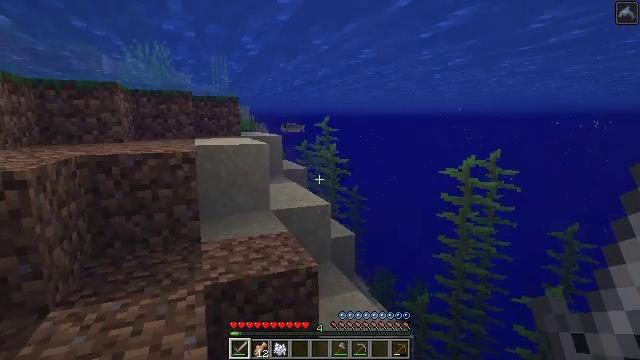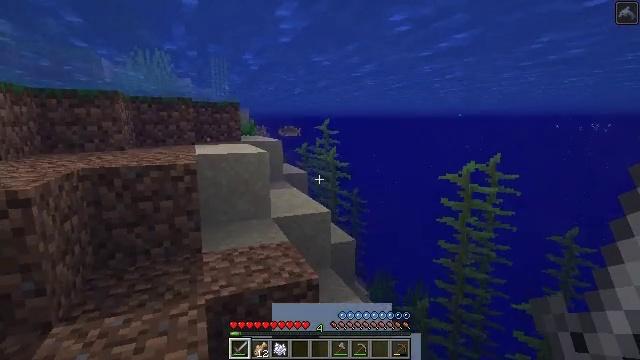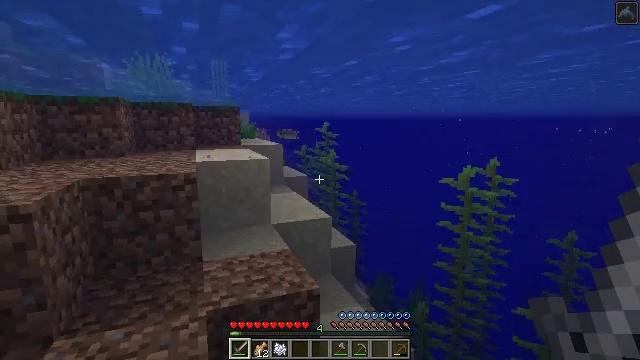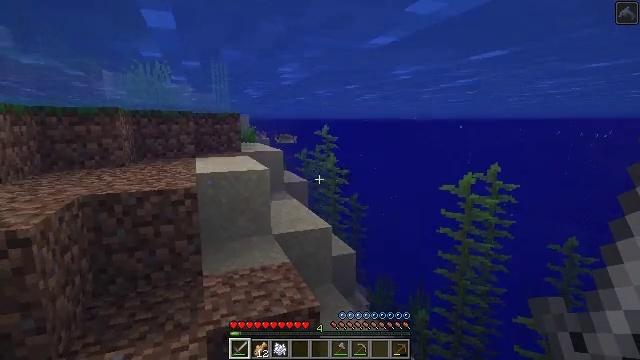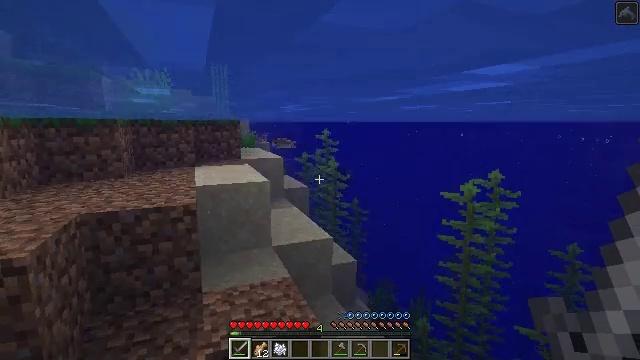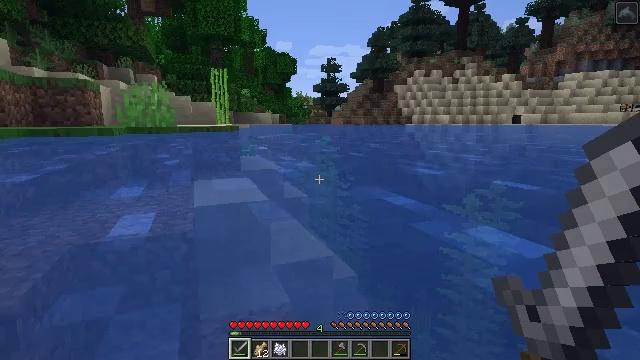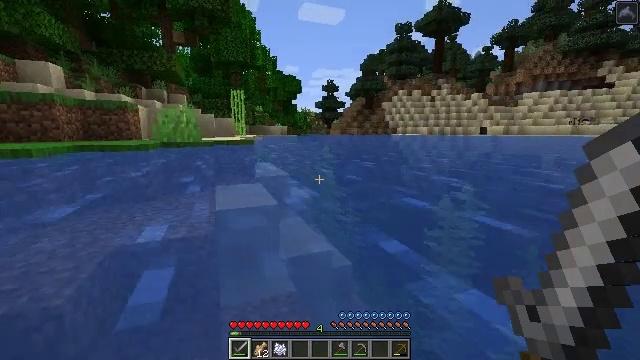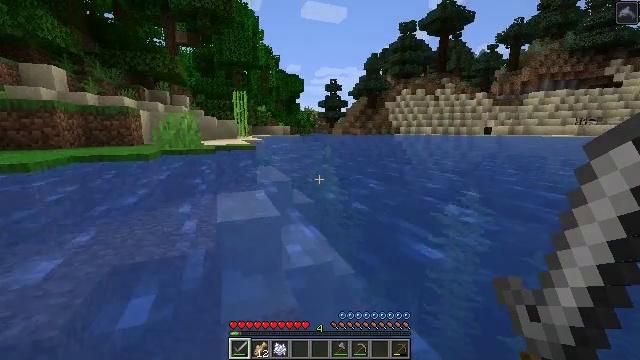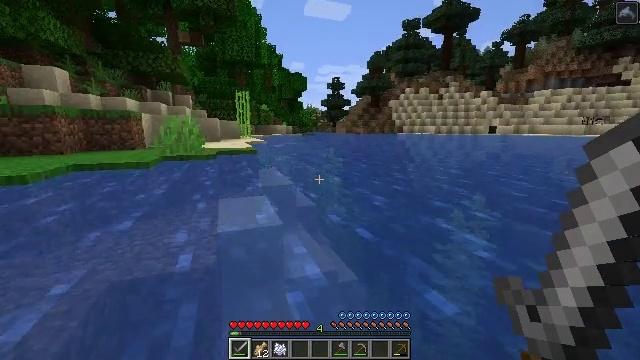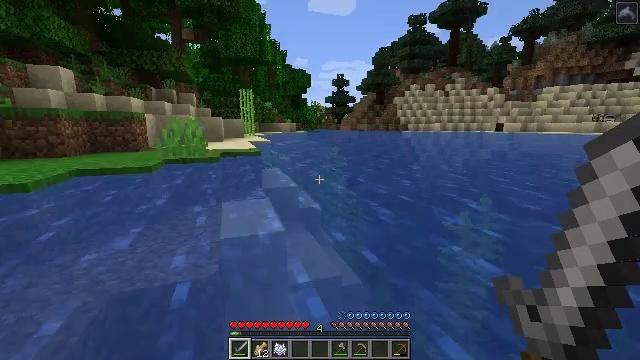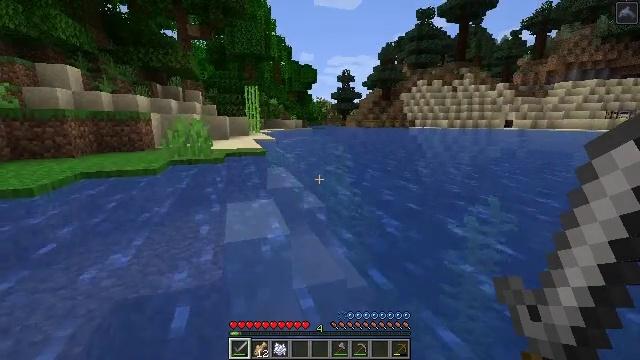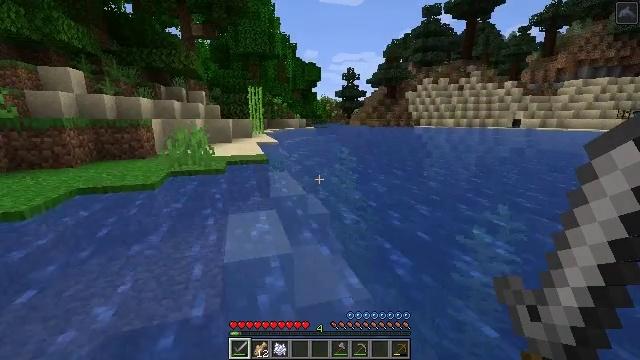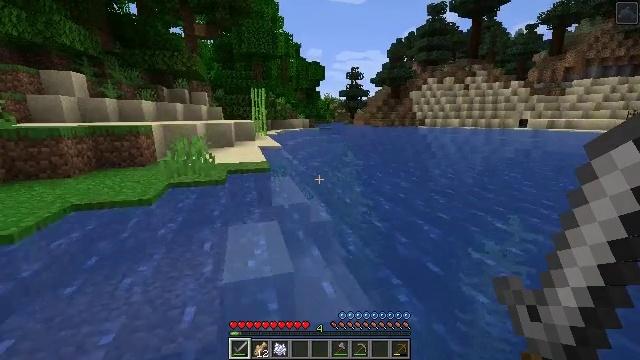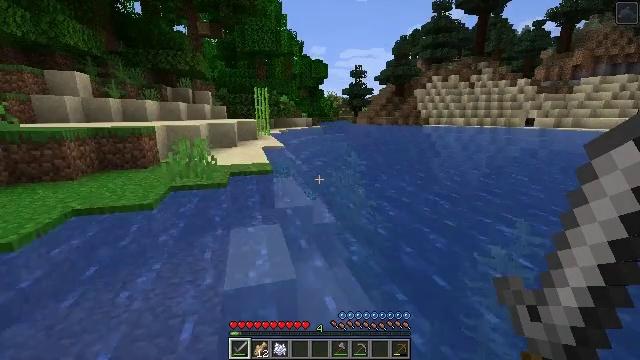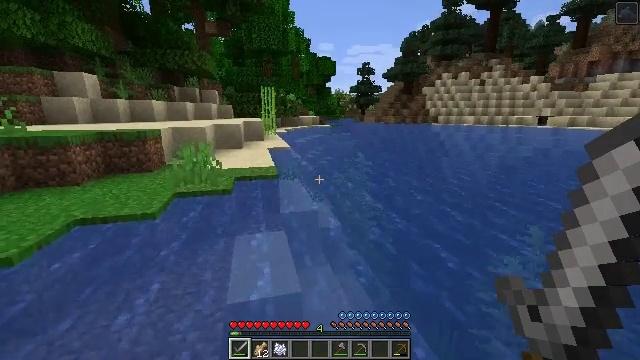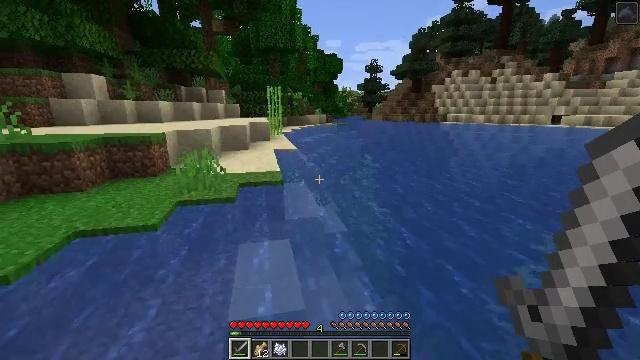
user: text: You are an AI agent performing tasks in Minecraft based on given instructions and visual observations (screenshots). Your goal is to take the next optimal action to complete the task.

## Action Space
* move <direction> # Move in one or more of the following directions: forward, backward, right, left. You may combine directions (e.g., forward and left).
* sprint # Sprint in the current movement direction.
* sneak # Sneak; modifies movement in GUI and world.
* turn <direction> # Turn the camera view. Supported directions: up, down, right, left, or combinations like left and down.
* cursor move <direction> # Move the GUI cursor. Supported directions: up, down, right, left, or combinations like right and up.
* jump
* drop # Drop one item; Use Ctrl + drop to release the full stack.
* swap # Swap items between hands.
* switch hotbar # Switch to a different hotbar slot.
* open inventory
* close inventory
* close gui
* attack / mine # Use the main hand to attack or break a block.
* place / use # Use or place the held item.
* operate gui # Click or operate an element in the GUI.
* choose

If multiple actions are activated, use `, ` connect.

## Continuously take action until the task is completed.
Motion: motion action
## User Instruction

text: Kill the cod.
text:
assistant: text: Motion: move forward, jump
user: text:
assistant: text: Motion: move forward, jump
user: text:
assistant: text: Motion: move forward, jump
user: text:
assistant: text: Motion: move forward, jump
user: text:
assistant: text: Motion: move forward, jump
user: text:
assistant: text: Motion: move forward, jump
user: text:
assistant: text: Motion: move forward, jump
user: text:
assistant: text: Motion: move forward, jump
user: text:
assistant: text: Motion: move forward, jump
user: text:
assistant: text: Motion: move forward, turn left, jump
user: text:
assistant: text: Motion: move forward, jump
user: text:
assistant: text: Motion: move forward, jump
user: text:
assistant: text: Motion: move forward, jump
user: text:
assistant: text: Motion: move forward, turn left, jump
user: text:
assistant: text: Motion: move forward, turn left, jump
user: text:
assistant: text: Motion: move forward, jump
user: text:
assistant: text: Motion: move forward, jump
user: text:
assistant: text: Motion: move forward, jump
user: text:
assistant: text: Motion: move forward, jump
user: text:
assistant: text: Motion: move forward, jump
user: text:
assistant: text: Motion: move forward, jump
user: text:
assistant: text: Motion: move forward, jump
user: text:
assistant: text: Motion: move forward, jump
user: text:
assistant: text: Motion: move forward, jump
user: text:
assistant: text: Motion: move forward, jump
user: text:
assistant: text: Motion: move forward, jump
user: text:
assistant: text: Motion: move forward, jump
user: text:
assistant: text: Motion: move forward, jump
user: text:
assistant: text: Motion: move forward, jump
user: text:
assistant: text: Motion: move forward, jump